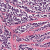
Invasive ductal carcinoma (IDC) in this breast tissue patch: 1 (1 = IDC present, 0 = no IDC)